Interaction volume radius: 5 \u00c5
Interaction volume height: 10 \u00c5
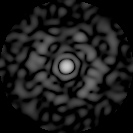
Disorder parameter: 0.888